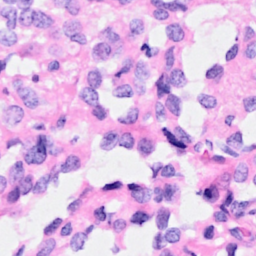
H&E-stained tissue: Breast